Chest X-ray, PA view. Patient: 54 years old, sex F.
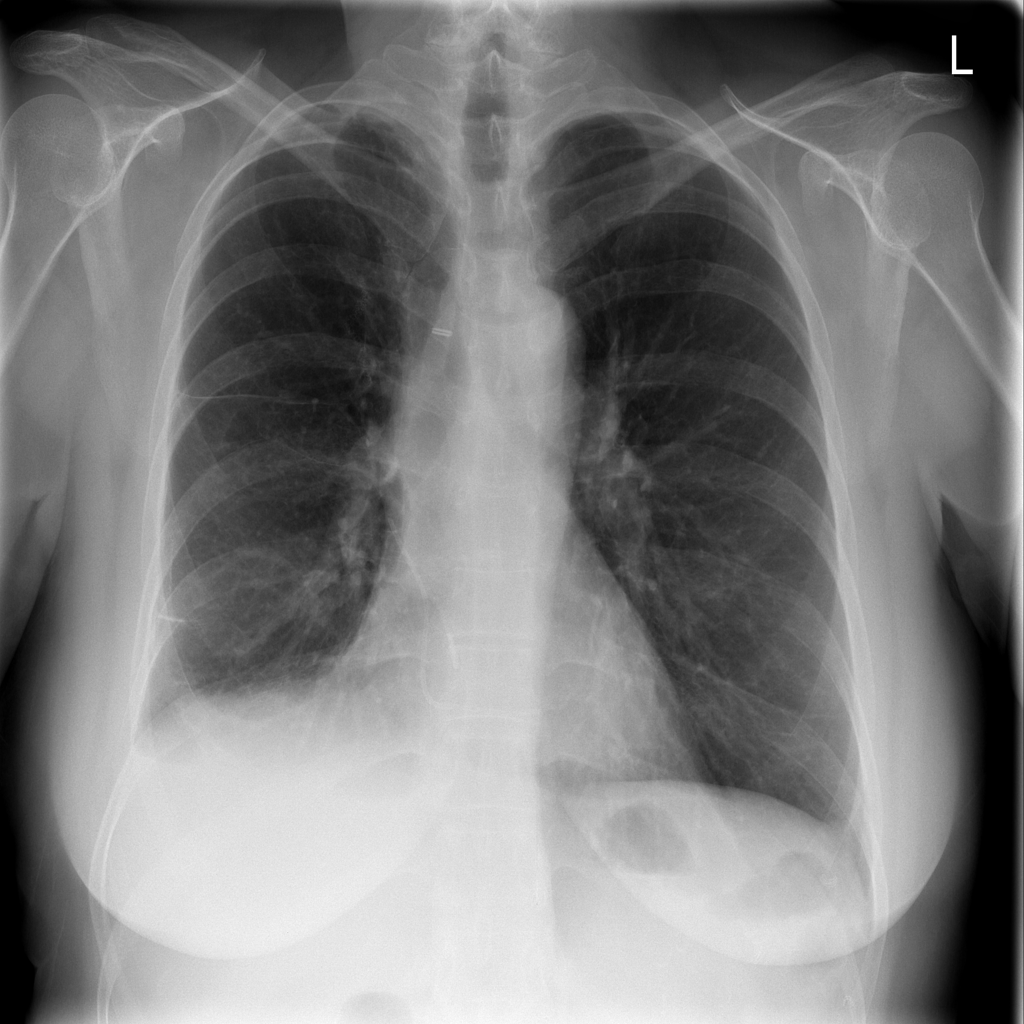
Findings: Effusion